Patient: sex M, age 59
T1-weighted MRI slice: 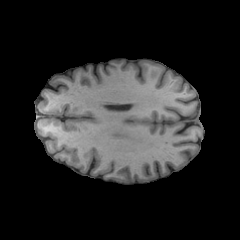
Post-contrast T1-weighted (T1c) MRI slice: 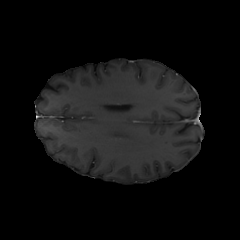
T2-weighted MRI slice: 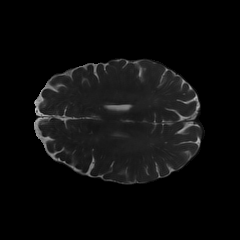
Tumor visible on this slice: no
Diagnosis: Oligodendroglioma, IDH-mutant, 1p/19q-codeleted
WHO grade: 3